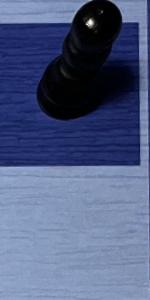
Label: Empty